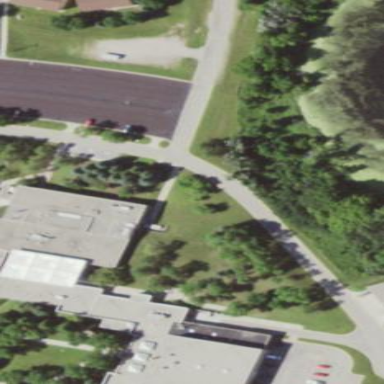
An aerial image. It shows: College building.